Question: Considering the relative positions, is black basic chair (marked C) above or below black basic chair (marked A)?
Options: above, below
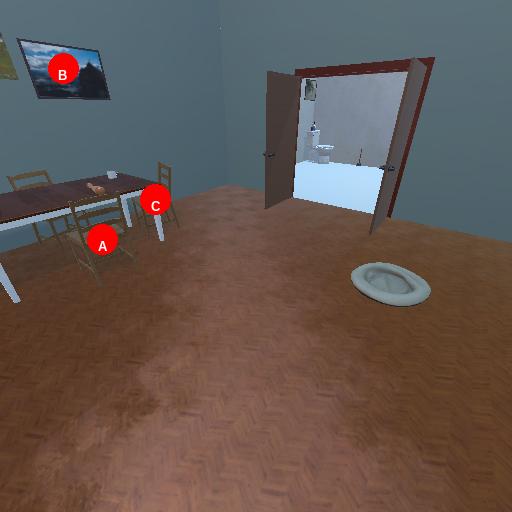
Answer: above